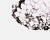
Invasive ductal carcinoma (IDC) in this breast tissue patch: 0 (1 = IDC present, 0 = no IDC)